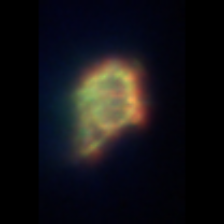
Taxon: Ciliates
Group: Other